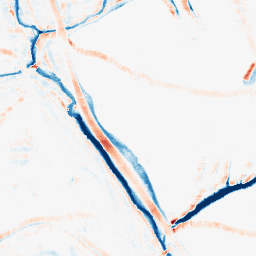
Category: morphological
Decomposition family: morphological_rect
Decomposition parameters: operation: average
width: 10
height: 10
Upsampling method: quintic
Upsampling parameters: scale: 2
Upsampling scale: 2